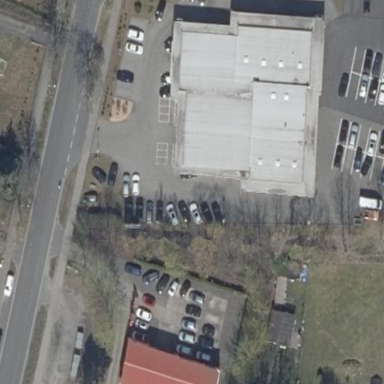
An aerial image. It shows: Commercial building with flat roof. It is car shop.